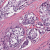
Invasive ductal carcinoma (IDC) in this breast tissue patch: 1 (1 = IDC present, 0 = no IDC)